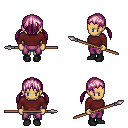
a pixel art fantasy rpg character, female body template, human, tanned skin, maroon long-sleeve shirt, magenta pants, pink twin-tailed hairstyle, black shoes, spear, four views (front, back, left, right), 2x2 character sprite sheet, small pixel art, hard edges, no anti-aliasing